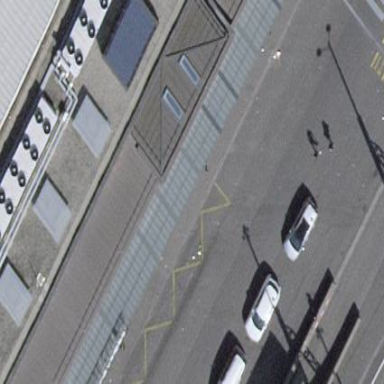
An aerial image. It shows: Asphalt platform for public transport with shelter.